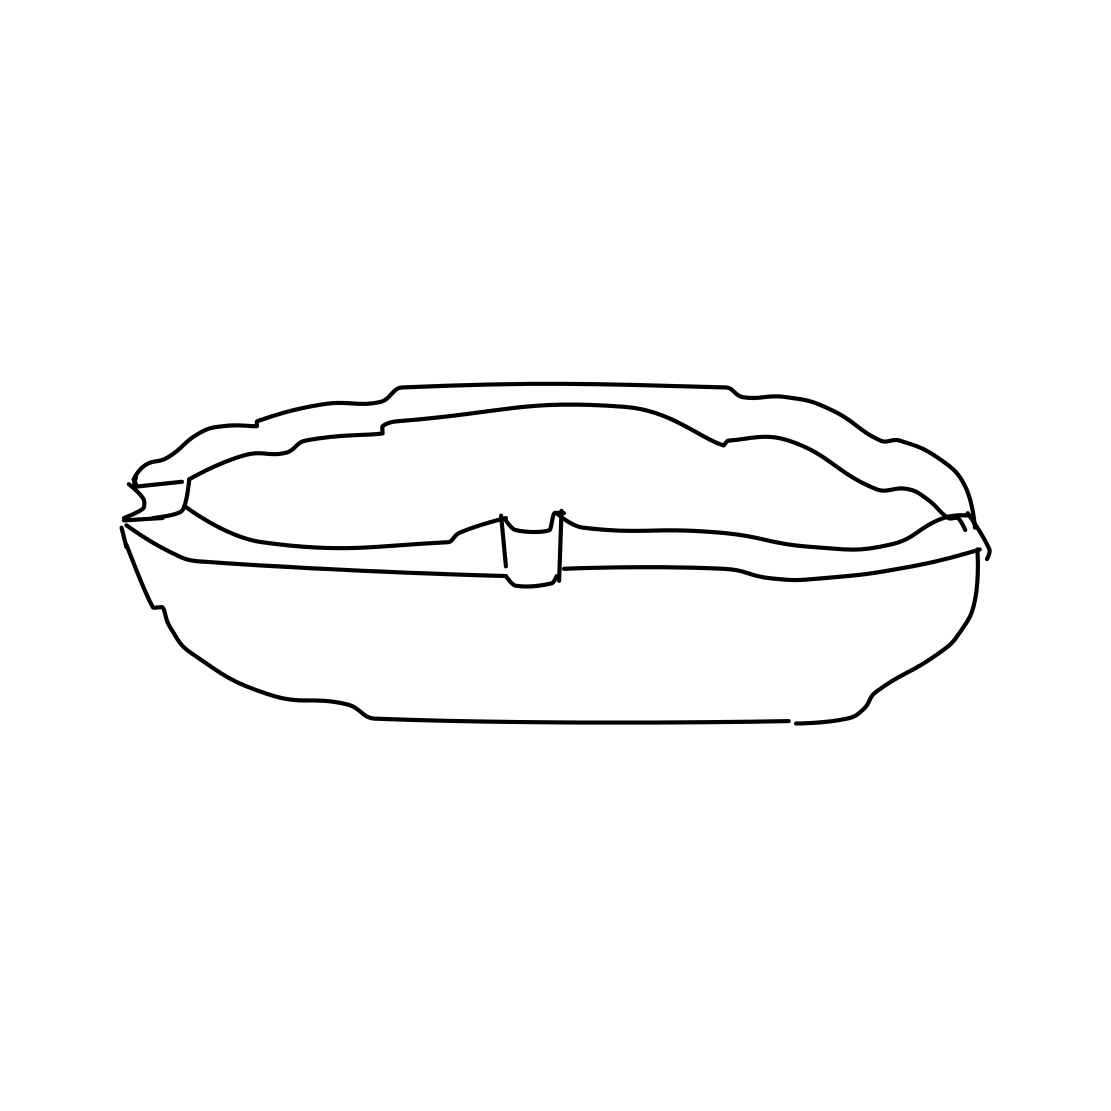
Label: ashtray